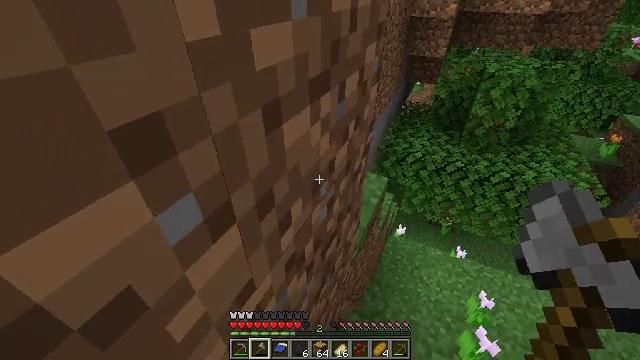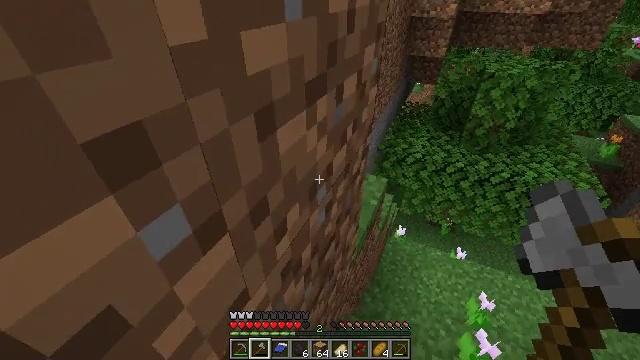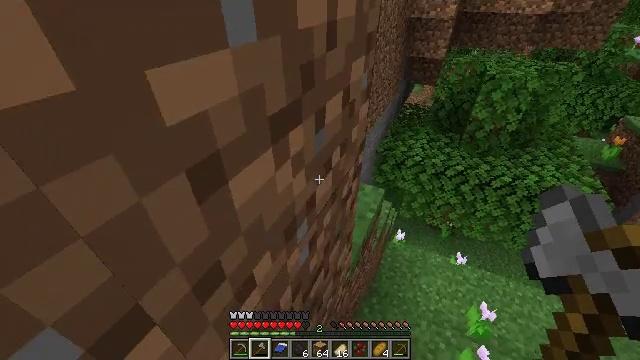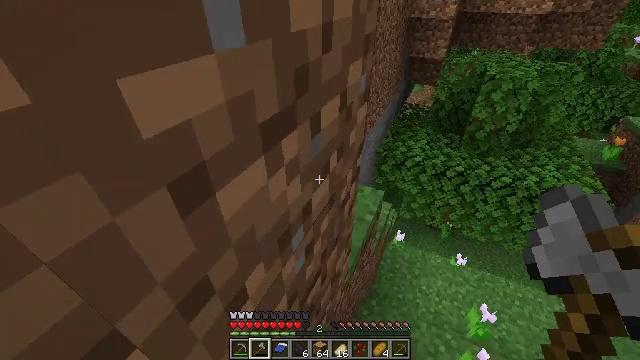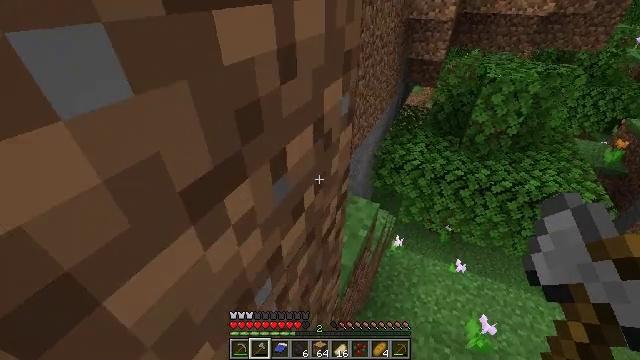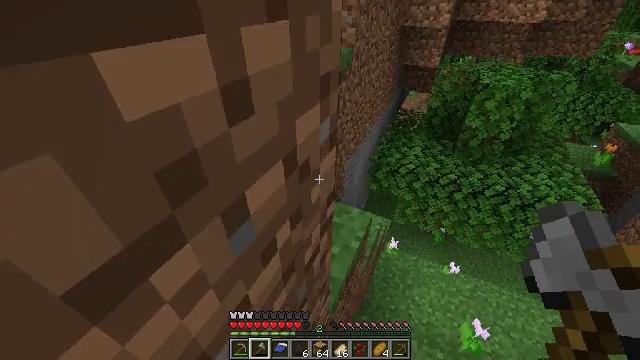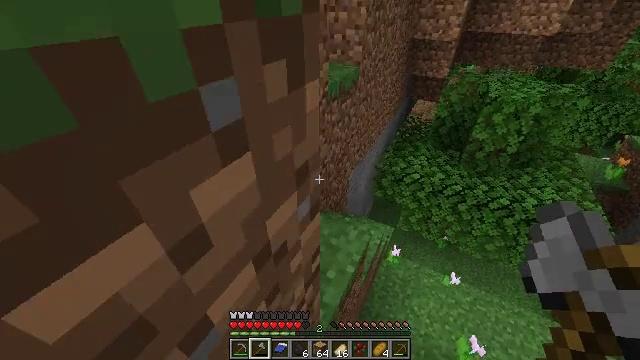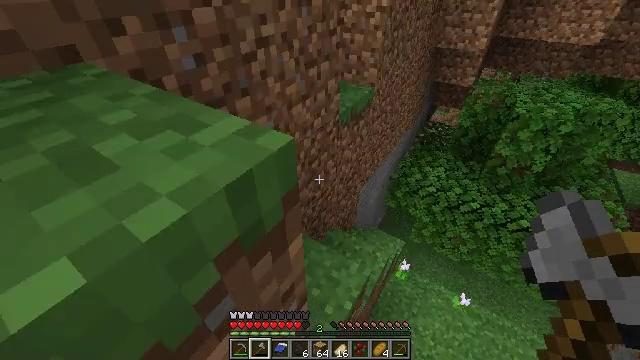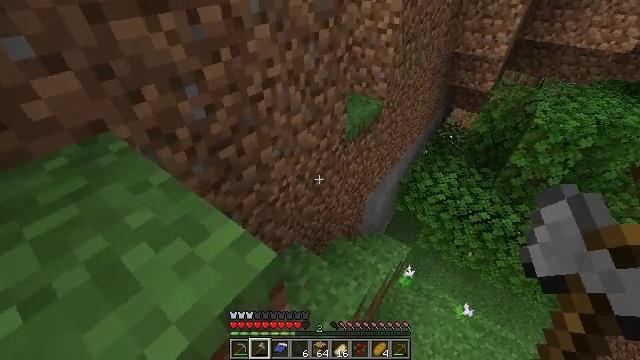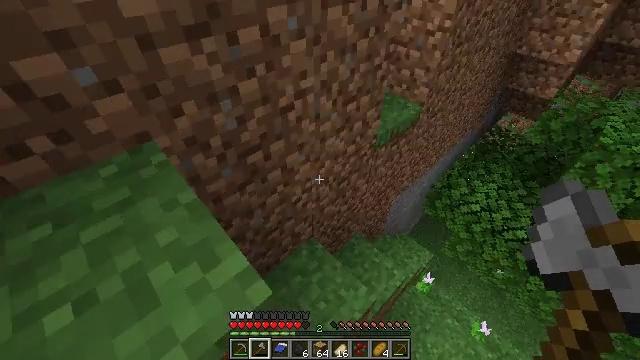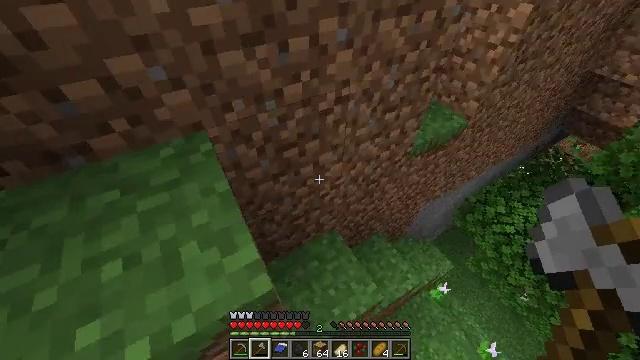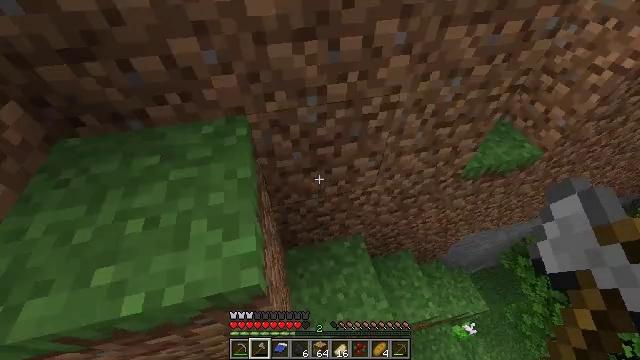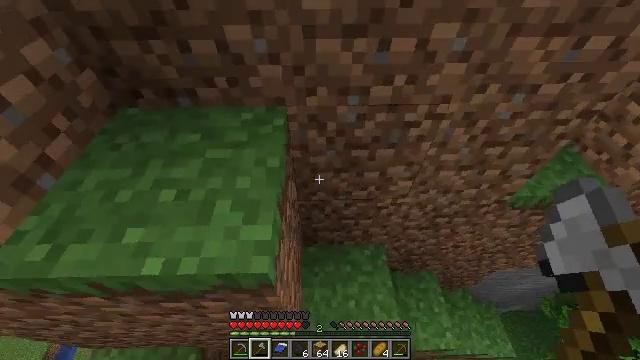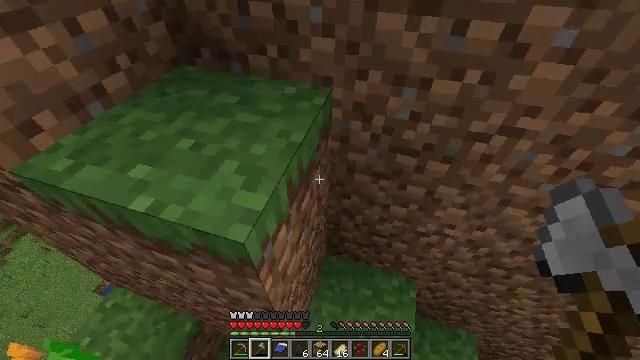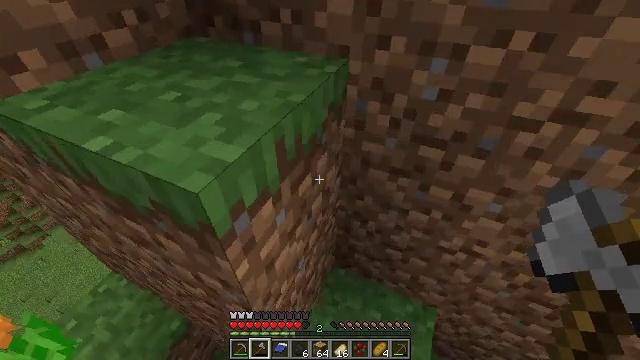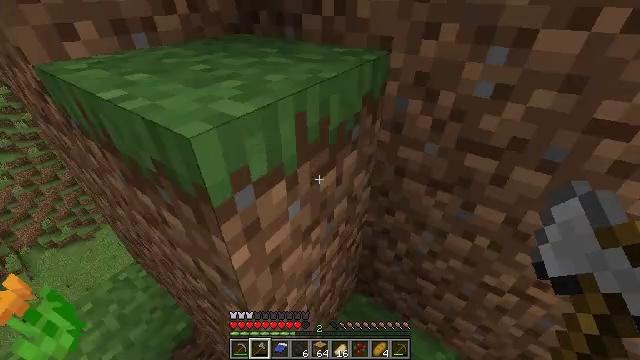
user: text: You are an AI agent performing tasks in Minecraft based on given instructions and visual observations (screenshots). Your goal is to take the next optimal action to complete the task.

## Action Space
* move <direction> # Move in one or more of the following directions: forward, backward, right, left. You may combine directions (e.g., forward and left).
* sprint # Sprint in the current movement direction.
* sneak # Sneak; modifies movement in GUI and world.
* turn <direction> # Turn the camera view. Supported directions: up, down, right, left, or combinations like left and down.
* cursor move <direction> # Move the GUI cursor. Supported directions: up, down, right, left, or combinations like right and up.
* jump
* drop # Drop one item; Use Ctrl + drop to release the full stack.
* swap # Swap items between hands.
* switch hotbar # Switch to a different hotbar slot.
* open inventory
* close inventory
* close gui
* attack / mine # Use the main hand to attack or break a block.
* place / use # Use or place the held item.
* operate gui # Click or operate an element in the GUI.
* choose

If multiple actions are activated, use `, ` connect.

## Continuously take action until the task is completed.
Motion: motion action
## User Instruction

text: Mine grass block from the ground.
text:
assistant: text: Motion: move forward
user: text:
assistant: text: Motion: move forward
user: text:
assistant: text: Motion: no_op
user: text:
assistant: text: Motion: move forward
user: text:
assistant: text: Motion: move forward
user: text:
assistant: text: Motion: move forward, turn left, jump
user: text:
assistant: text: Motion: move forward, turn left and down, jump
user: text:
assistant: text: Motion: move forward, turn left and down, jump
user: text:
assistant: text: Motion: move forward, turn left and down, jump
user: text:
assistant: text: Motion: move forward, turn left and down, jump
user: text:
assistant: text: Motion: move forward, turn left and down, jump
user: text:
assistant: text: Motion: move forward, turn left, jump
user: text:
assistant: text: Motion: move forward, turn left and up, jump
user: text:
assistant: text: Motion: move forward, turn left and up, jump
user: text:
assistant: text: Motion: move forward, turn left and up, jump
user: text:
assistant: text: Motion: move forward, turn left and up, jump
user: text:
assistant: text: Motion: move forward, turn left and up
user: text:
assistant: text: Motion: move forward, turn left and up
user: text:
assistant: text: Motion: turn left and up
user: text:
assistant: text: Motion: turn left and up, attack / mine
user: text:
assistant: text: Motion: attack / mine
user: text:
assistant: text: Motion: attack / mine
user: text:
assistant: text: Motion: attack / mine
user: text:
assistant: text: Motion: attack / mine
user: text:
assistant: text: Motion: attack / mine
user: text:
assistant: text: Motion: attack / mine
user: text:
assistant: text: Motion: attack / mine
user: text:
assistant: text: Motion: attack / mine
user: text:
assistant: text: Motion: attack / mine
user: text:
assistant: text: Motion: attack / mine